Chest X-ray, AP view. Patient: 44 years old, sex M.
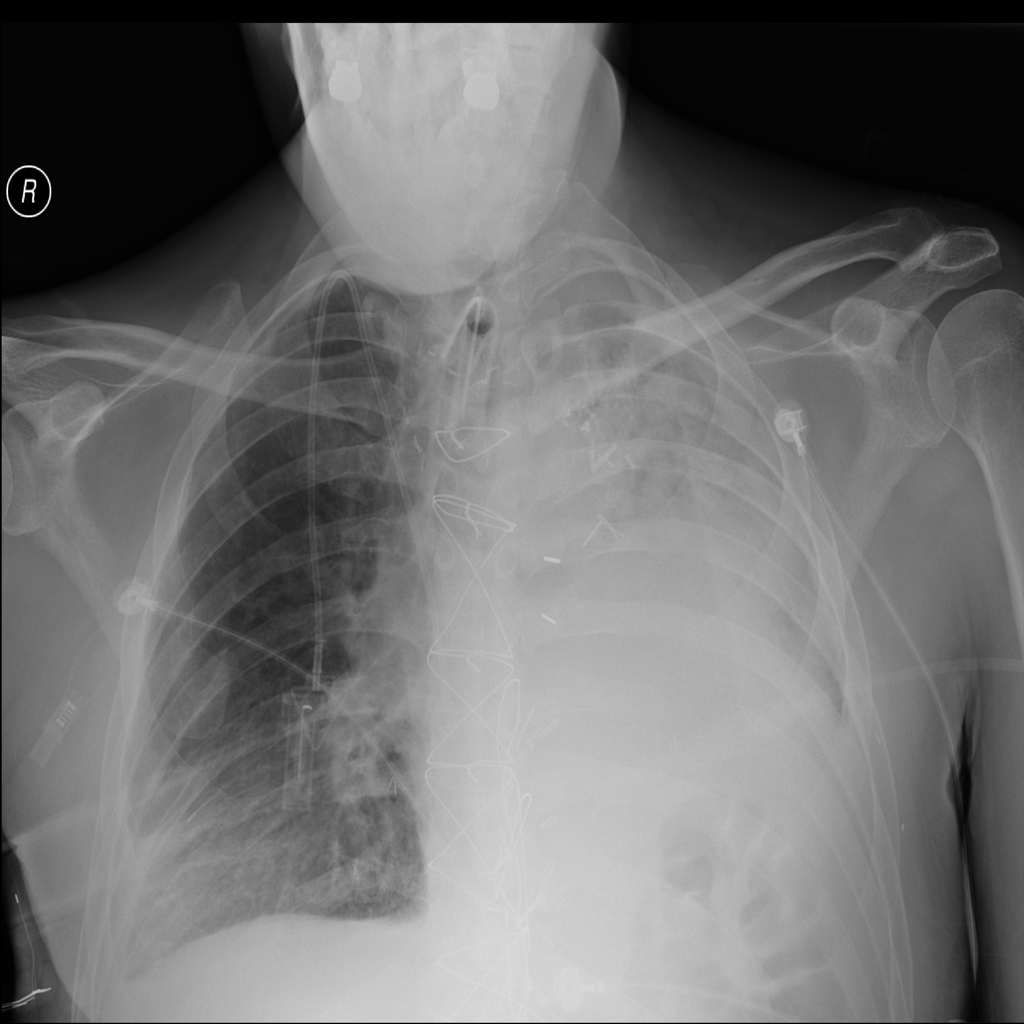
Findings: Atelectasis, Infiltration